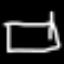
Label: square